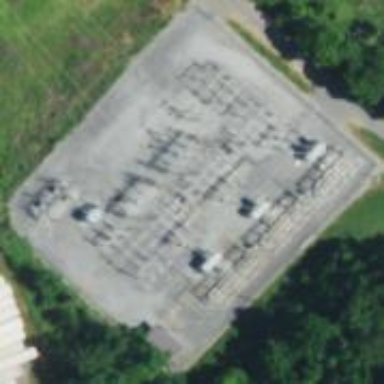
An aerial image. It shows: Chain link fence surrounds power substation.